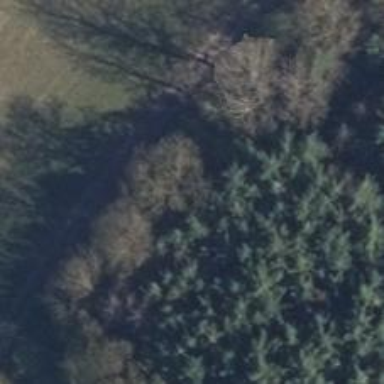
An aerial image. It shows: Hunting stand.